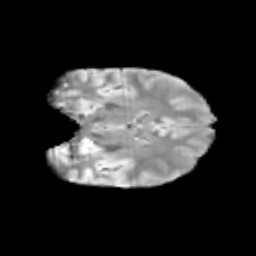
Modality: T2w
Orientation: coronal
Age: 13
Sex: female
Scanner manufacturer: siemens
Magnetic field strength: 3 T
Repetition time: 3.8 s
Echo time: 0.07 s